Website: lowes
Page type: delivery-shipping
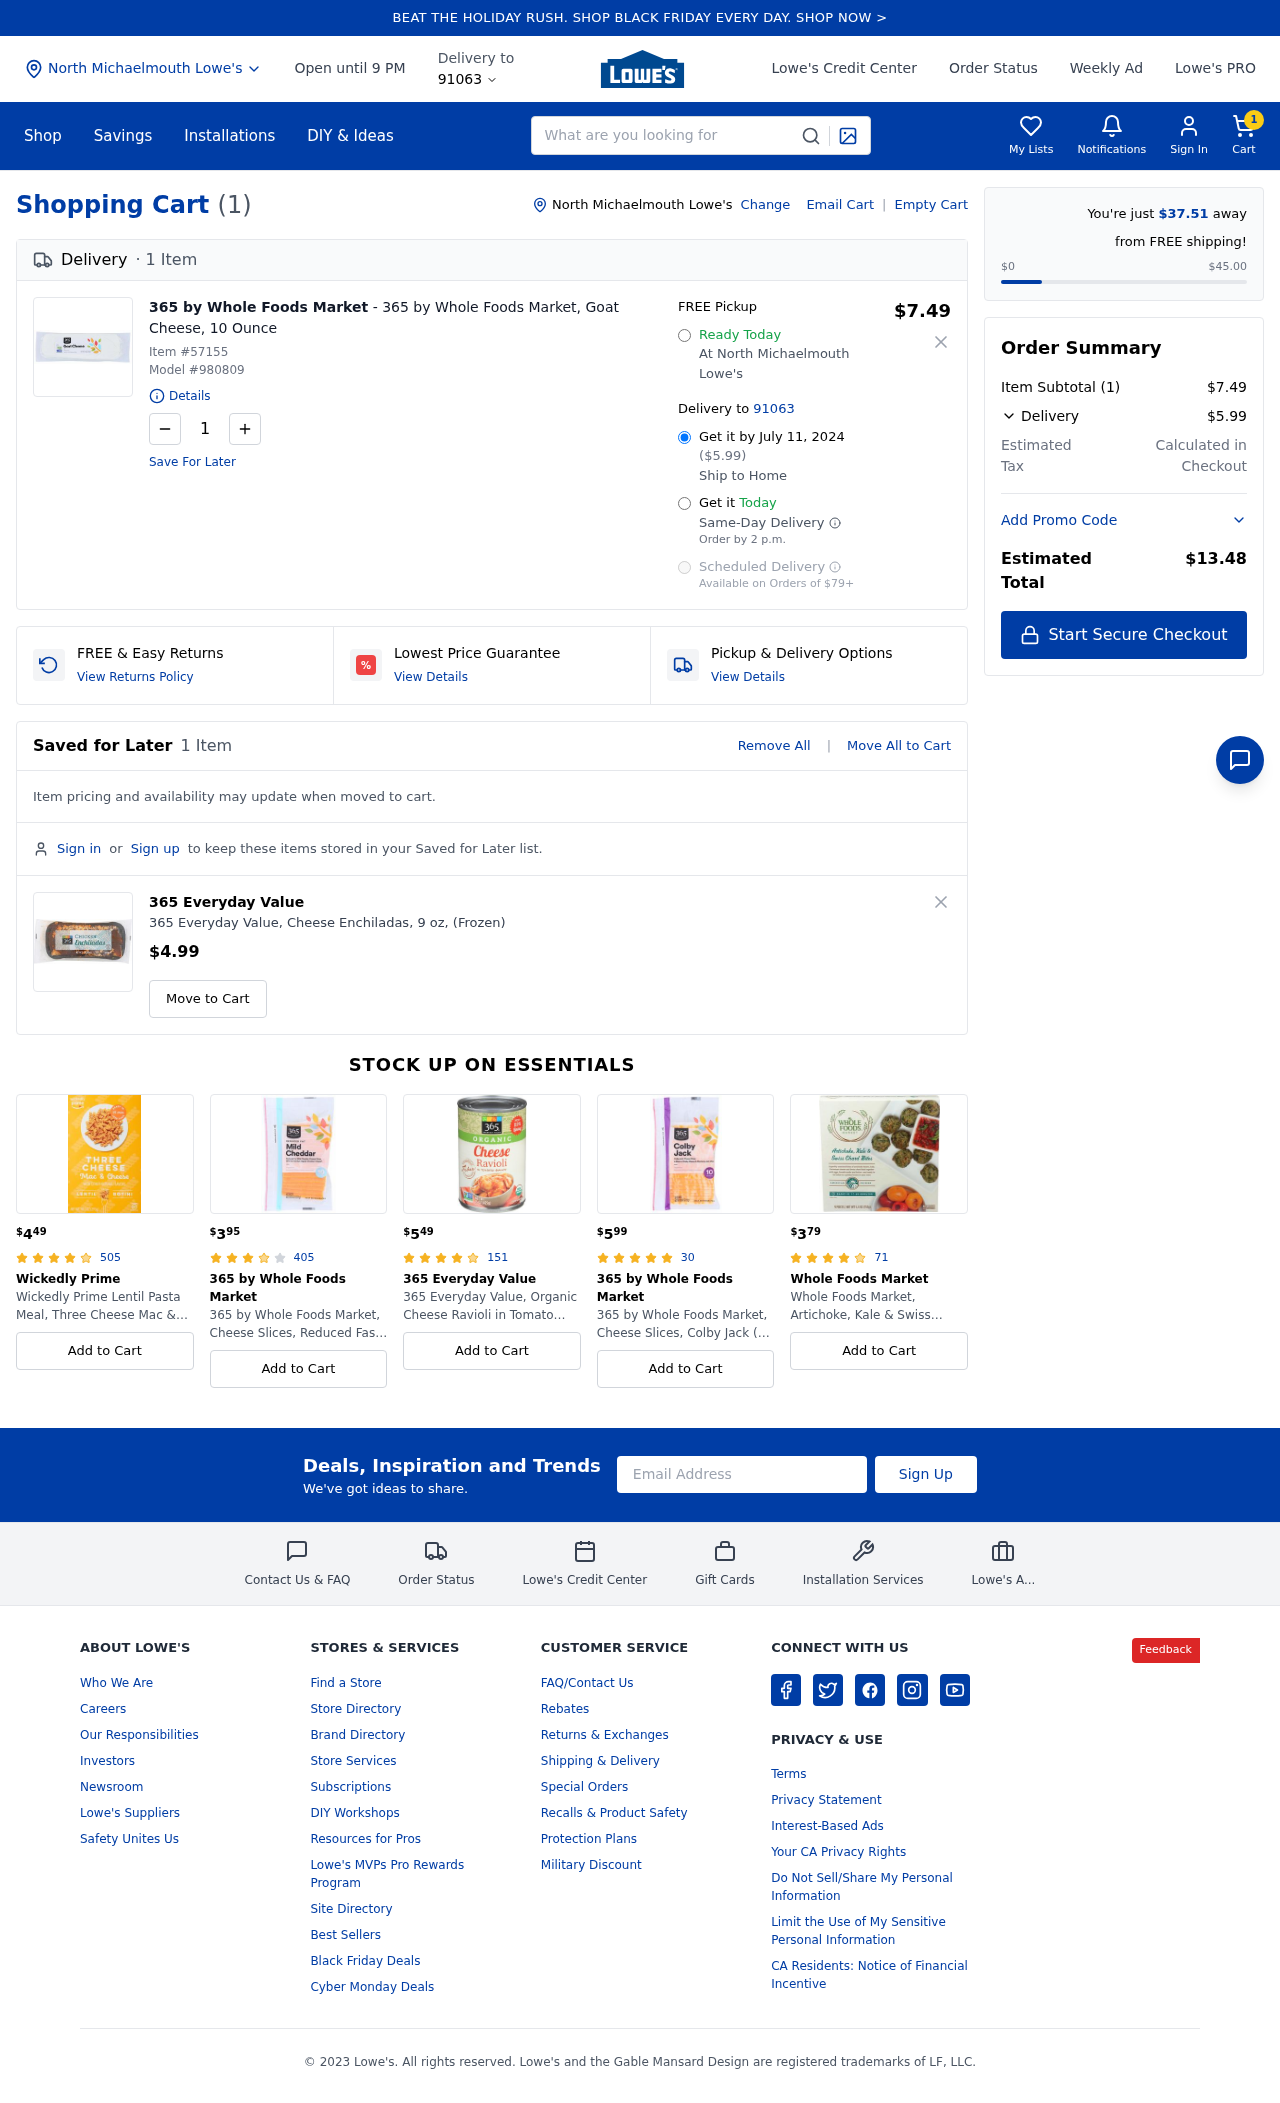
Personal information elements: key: PII_CITY
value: North Michaelmouth
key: PII_EMAIL
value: anthony_reyes@gmail.com
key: PII_POSTCODE
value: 91063
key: PII_CITY2
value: North Michaelmouth
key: PII_CITY3
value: North Michaelmouth
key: PII_POSTCODE_FULL
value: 91063
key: PII_POSTCODE_NUMERIC
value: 91063
Product elements: key: PRODUCT1_BRAND
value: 365 by Whole Foods Market
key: PRODUCT1_NAME
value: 365 by Whole Foods Market, Goat Cheese, 10 Ounce
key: PRODUCT1_PRICE
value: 7.49
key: PRODUCT1_QUANTITY
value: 1
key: PRODUCT2_BRAND
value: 365 Everyday Value
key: PRODUCT2_NAME
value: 365 Everyday Value, Cheese Enchiladas, 9 oz, (Frozen)
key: PRODUCT2_PRICE
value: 4.99
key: PRODUCT1_ITEM_NUMBER
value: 57155
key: PRODUCT1_MODEL_NUMBER
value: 980809
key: PRODUCT3_PRICE
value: $449
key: PRODUCT3_NUM_RATINGS
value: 505
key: PRODUCT3_BRAND
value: Wickedly Prime
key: PRODUCT3_NAME
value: Wickedly Prime Lentil Pasta Meal, Three Cheese Mac & Cheese, 10.3oz
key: PRODUCT4_PRICE
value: $395
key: PRODUCT4_NUM_RATINGS
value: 405
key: PRODUCT4_BRAND
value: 365 by Whole Foods Market
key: PRODUCT4_NAME
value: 365 by Whole Foods Market, Cheese Slices, Reduced Fast Mild Cheddar (10 Slices), 8 Ounce
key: PRODUCT5_PRICE
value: $549
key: PRODUCT5_NUM_RATINGS
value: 151
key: PRODUCT5_BRAND
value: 365 Everyday Value
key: PRODUCT5_NAME
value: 365 Everyday Value, Organic Cheese Ravioli in Tomato Sauce, 15 oz
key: PRODUCT6_PRICE
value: $599
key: PRODUCT6_NUM_RATINGS
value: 30
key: PRODUCT6_BRAND
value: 365 by Whole Foods Market
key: PRODUCT6_NAME
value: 365 by Whole Foods Market, Cheese Slices, Colby Jack (10 Slices), 8 Ounce
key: PRODUCT7_PRICE
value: $379
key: PRODUCT7_NUM_RATINGS
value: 71
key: PRODUCT7_BRAND
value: Whole Foods Market
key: PRODUCT7_NAME
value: Whole Foods Market, Artichoke, Kale & Swiss Chard Bites, 9 ct, (Frozen)
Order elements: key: ORDER_NUM_ITEMS
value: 1
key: ORDER_DELIVERY_DATE
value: July 11, 2024
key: ORDER_SHIPPING_COST
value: $5.99
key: AWAY_FROM_FREE_SHIPPING
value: $37.51
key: ORDER_SUBTOTAL
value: $7.49
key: ORDER_TOTAL
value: $13.48
Search elements: key: HEADER_SEARCH
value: What are you looking for